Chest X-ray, PA view. Patient: 55 years old, sex M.
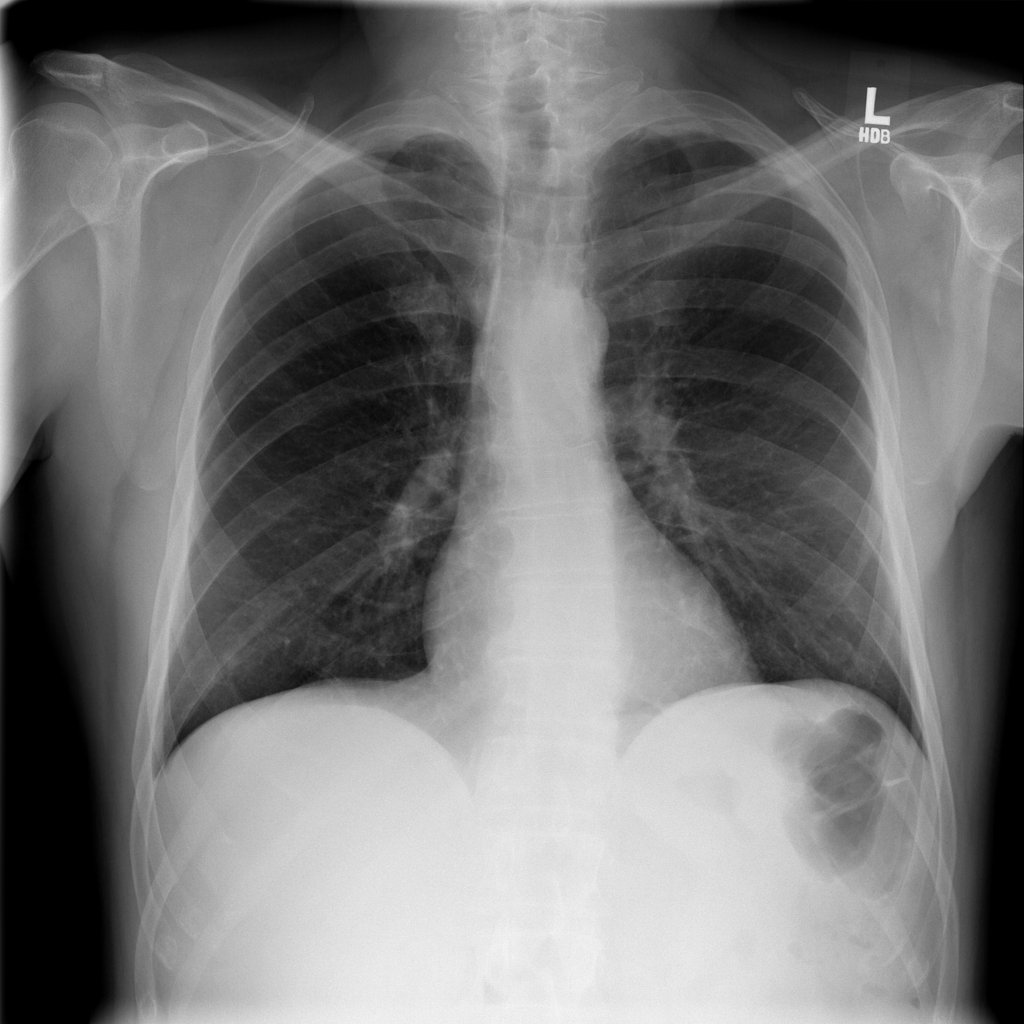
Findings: No Finding